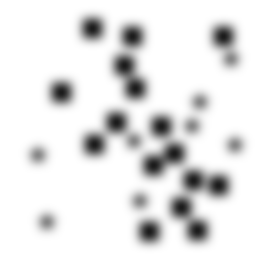
Squares: 16
Triangles: 0
Stars: 8
Total shapes: 24